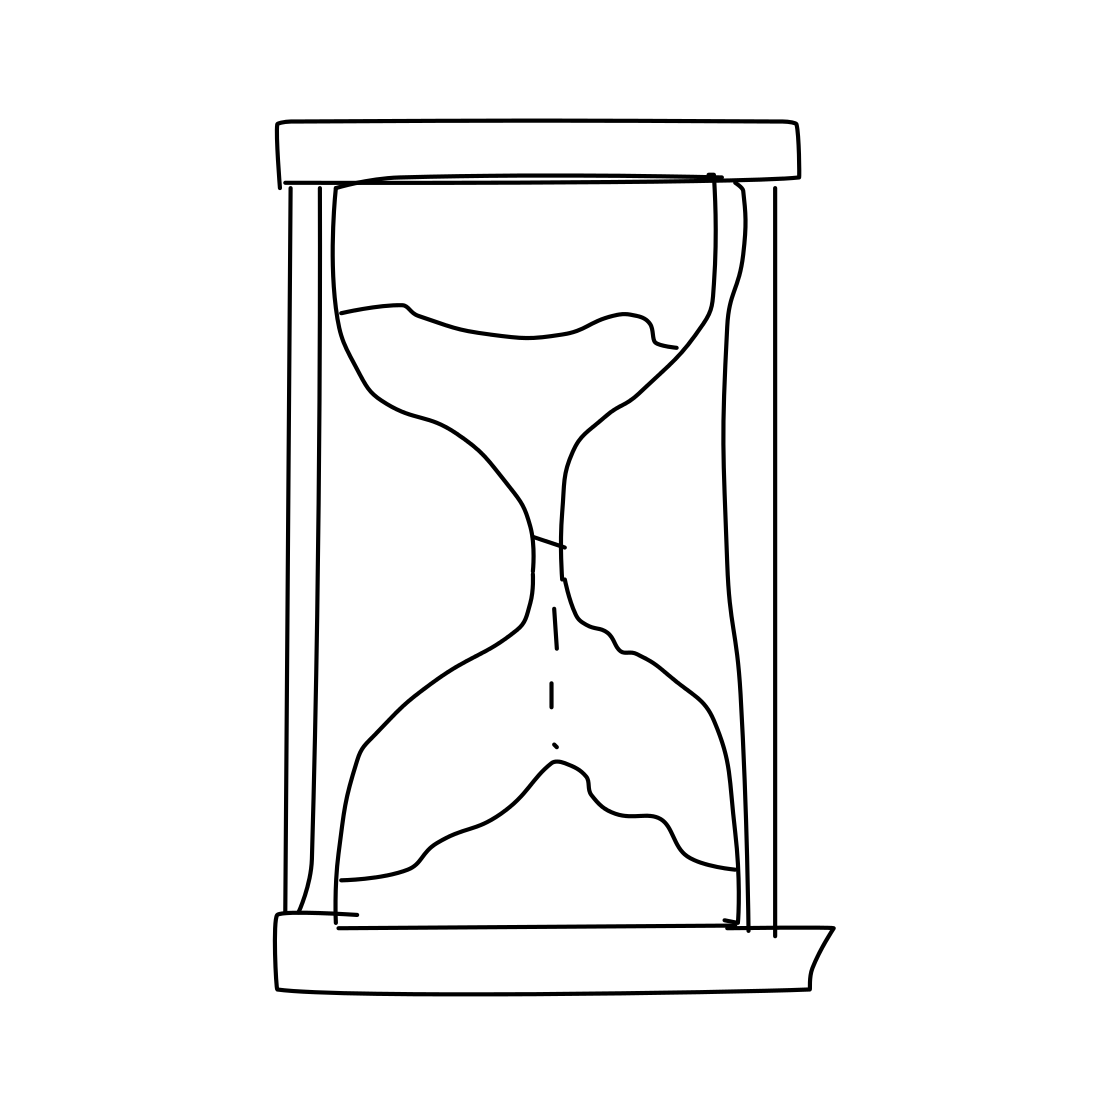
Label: hourglass